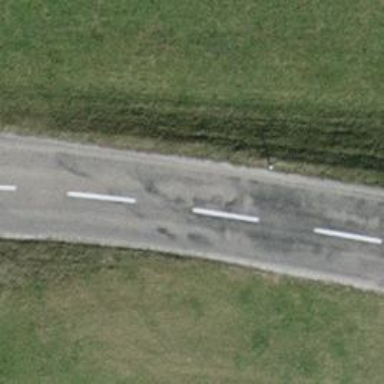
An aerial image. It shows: Tertiary road with asphalt surface.